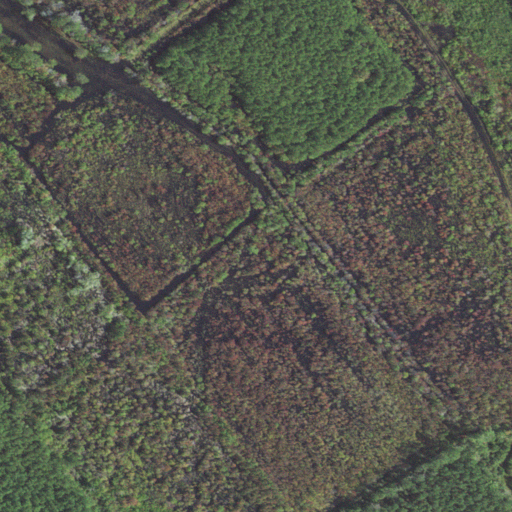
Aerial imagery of island in North Carolina named Sweetgum Island containing woody wetlands, grassland, and evergreen forest